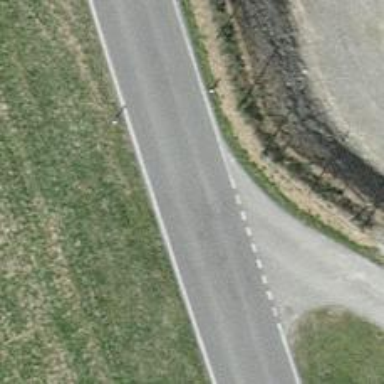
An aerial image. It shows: Tertiary road with asphalt surface.